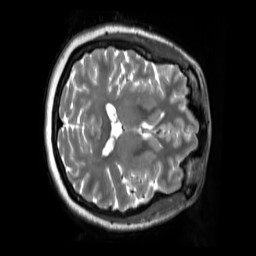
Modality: T2w
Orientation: axial
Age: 43
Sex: female
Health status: ill
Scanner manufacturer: siemens
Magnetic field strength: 3 T
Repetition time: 2.8 s
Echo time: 0.326 s